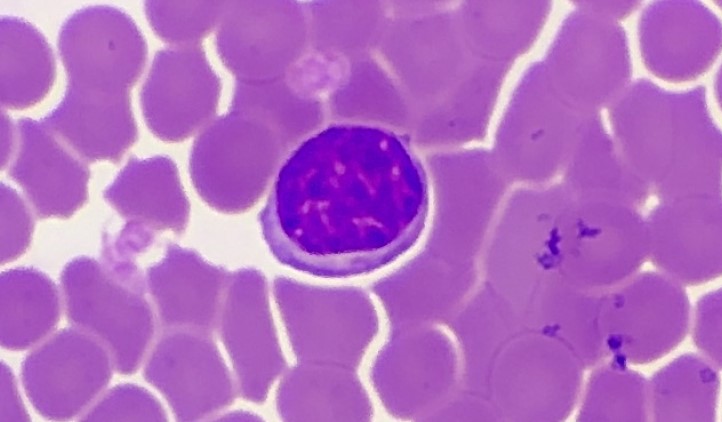
White blood cell type: Lymphocyte